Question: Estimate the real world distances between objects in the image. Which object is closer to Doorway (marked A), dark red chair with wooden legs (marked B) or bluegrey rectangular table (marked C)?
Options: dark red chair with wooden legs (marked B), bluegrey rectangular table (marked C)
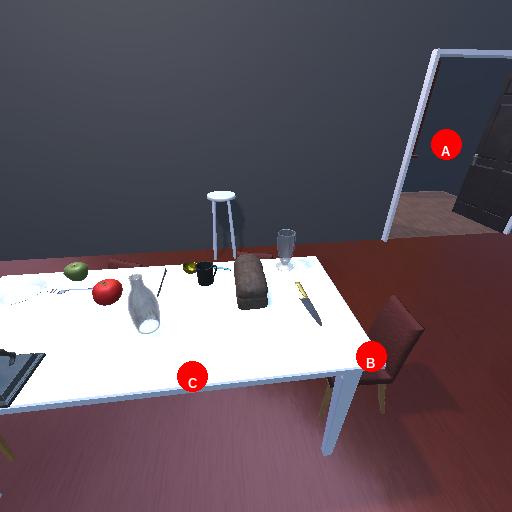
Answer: dark red chair with wooden legs (marked B)